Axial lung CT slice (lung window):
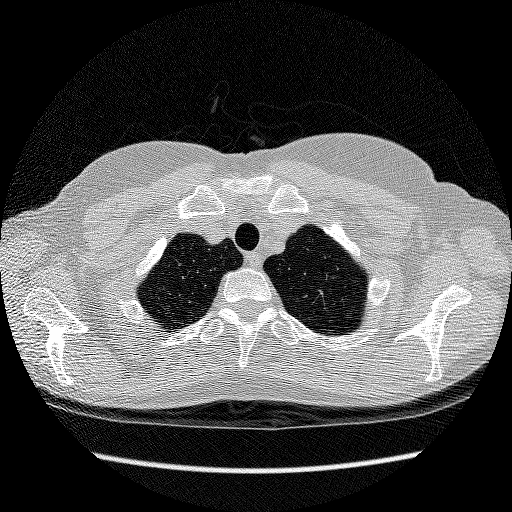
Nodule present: no